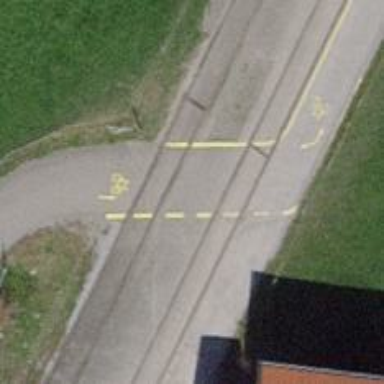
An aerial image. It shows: Railway level crossing.